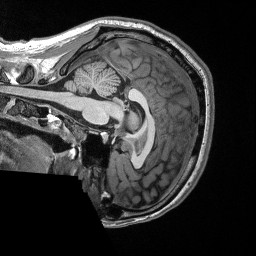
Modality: T1w
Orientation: sagittal
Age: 26
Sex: male